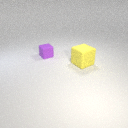
large yellow rubber cube in front of small purple rubber cube